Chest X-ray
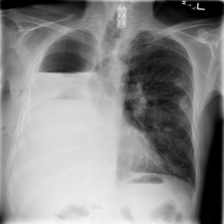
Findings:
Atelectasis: negative
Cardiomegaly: negative
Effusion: negative
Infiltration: negative
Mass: negative
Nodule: negative
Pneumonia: negative
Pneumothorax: negative
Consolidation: negative
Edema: negative
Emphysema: positive
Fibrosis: negative
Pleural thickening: negative
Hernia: negative